Current action and preconditions to check: trajectory_clear

Your task: For each precondition in the list above, predict whether it will hold at this action.

Consider the current scene as observed from the mobile robot's camera, and analyze the predicted future states of all dynamic agents (e.g., people, animals, vehicles, or any moving entities) within the NEXT SECOND.

IMPORTANT: Only answer "very likely" if you are absolutely certain—based on strong, clear evidence—that a dynamic agent will violate the precondition in the predicted future state. Do NOT answer "very likely" for unlikely, ambiguous, or low-probability risks.

Ask yourself for each precondition: Is there a high probability, with clear and convincing evidence, that the predicted future states of any dynamic agent will interfere with the predicted future state of the currently executing action within the NEXT SECOND, causing that precondition to fail?

Assess the risk level based on these predictions. Use "likely" or "very likely" if motions create a clear risk of interference.

Use "neutral" or "improbable" if agents are nearby but their predicted paths are clearly diverging or non-conflicting.

Failure Risk Categories: "very improbable", "improbable", "neutral", "likely", "very likely"

Answer Format: Output ONLY the probability_of_failure value from these categories: "very improbable", "improbable", "neutral", "likely", "very likely"

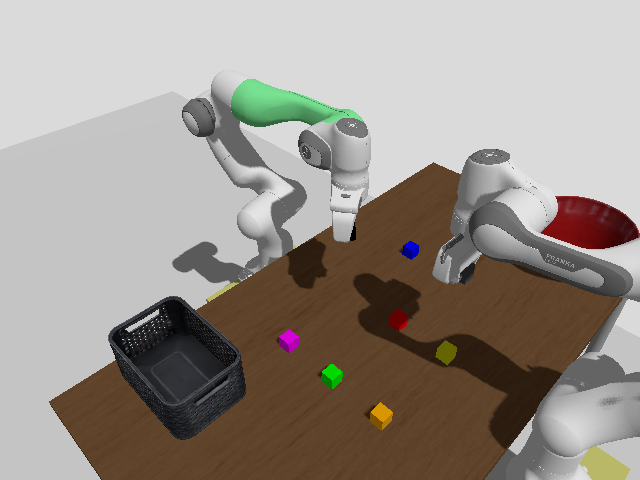

Answer: improbable